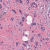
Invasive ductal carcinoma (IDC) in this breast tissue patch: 1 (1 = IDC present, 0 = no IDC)